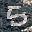
Label: 5